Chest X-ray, PA view. Patient: 68 years old, sex M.
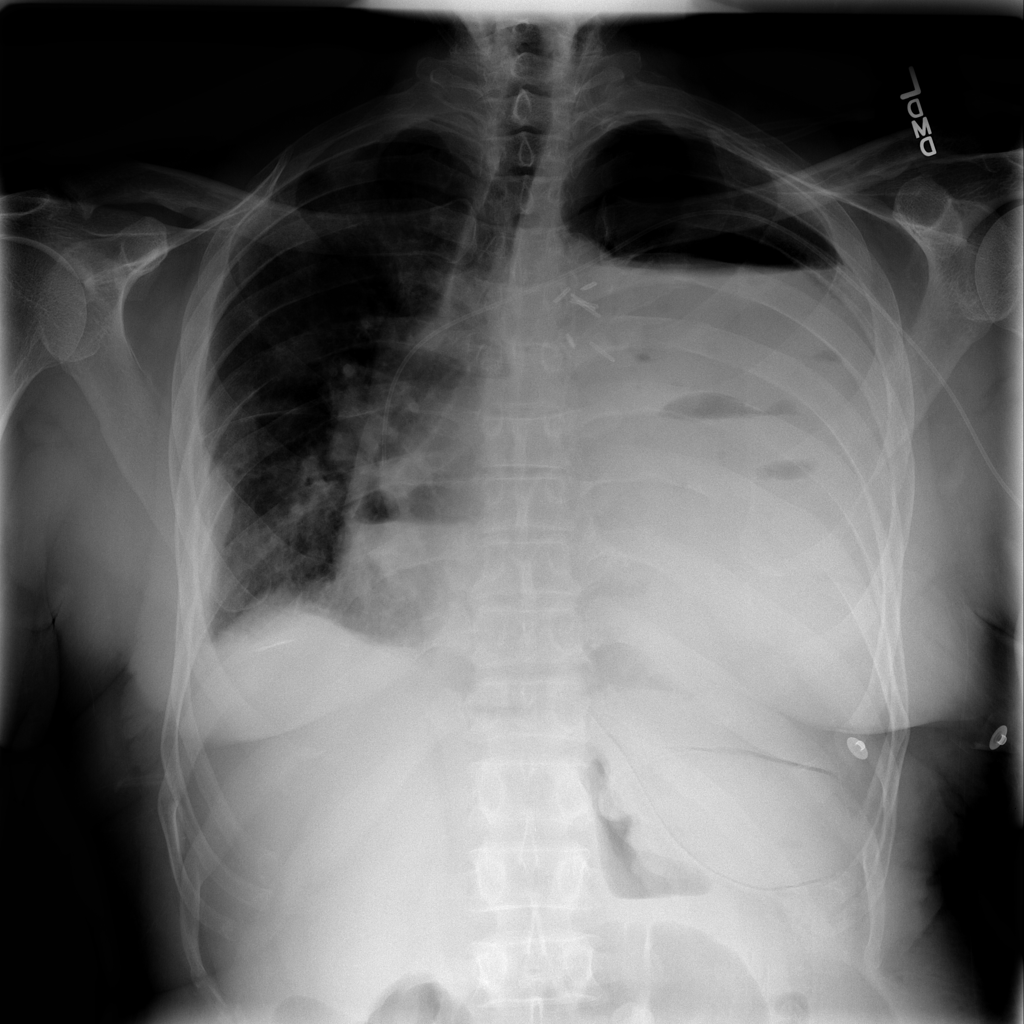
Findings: Pneumonia